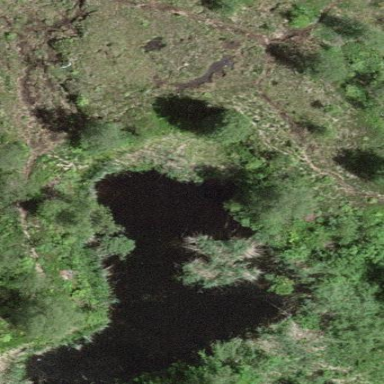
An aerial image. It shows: Peaceful pond surrounded by nature.